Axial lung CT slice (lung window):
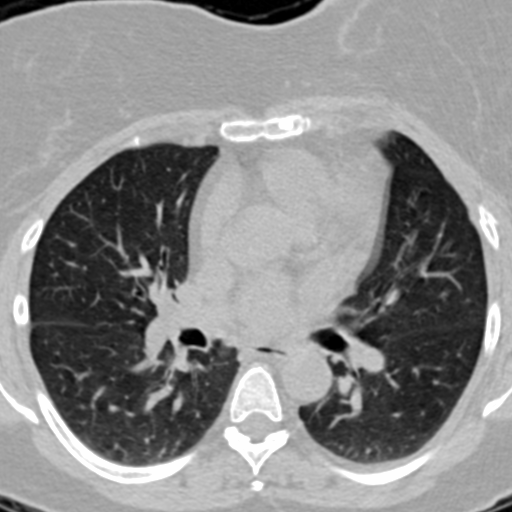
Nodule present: no